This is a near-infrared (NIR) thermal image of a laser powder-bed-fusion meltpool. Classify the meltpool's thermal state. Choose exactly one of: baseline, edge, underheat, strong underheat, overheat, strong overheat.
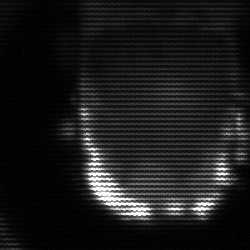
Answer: baseline